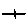
Label: line